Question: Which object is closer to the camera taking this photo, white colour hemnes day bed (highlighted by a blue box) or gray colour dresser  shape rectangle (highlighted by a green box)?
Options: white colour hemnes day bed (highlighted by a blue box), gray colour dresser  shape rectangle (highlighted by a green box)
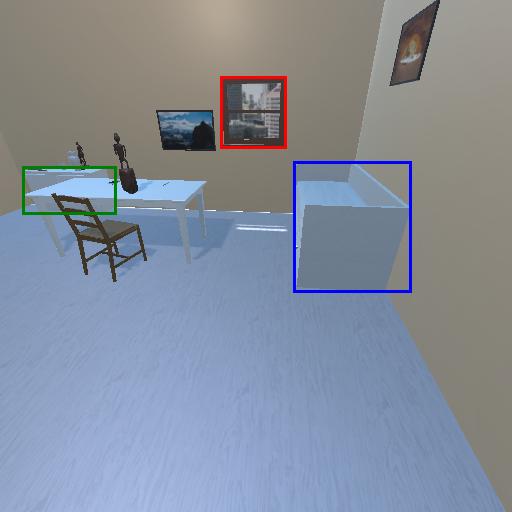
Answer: white colour hemnes day bed (highlighted by a blue box)